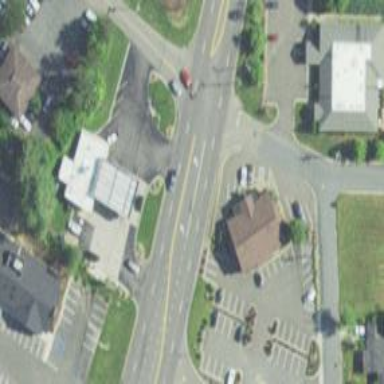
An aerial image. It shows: Convenience shop.